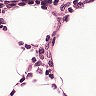
Metastatic tissue present: no